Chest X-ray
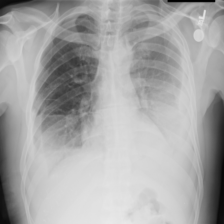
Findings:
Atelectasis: negative
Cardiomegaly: negative
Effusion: positive
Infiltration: negative
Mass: negative
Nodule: negative
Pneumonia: negative
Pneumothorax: positive
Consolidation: negative
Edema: negative
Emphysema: negative
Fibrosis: negative
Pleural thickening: negative
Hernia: negative